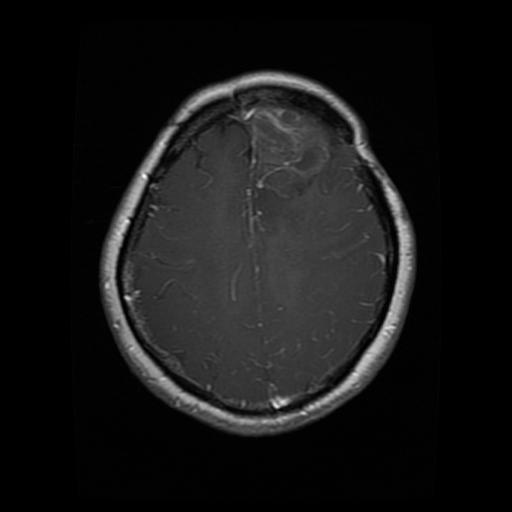
Label: glioma